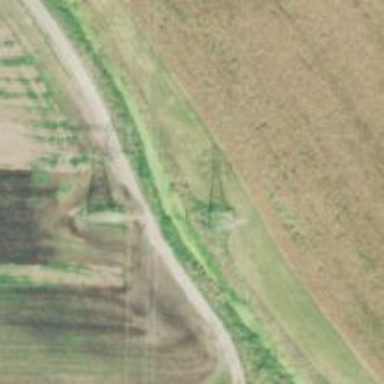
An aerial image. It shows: Lattice structure tower used for power transmission.